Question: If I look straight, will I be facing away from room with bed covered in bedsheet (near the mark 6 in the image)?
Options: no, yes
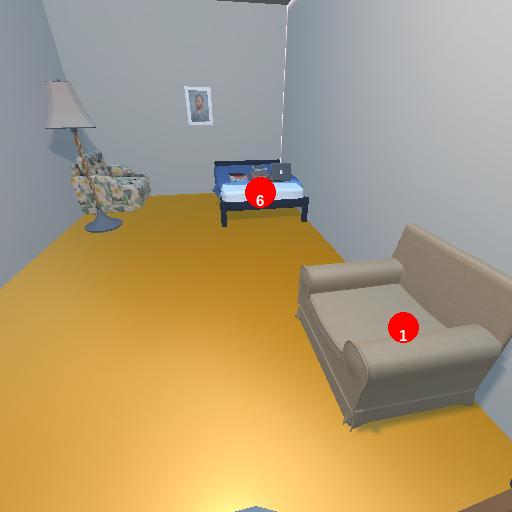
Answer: no